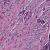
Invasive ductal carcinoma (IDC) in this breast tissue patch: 1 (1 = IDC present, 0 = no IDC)